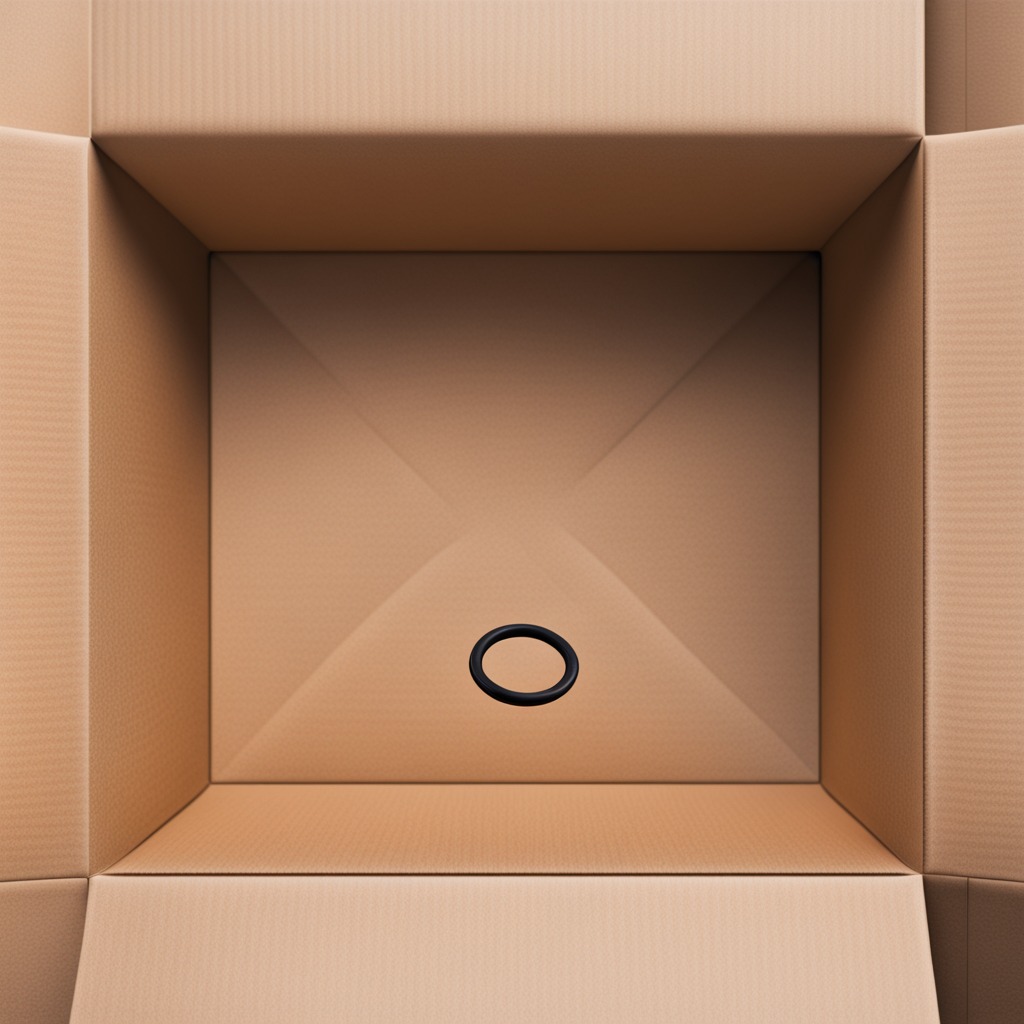
A rubber O-ring is lying on the cardboard box surface.